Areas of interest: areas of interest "Home Furnishing and Building Materials Market"
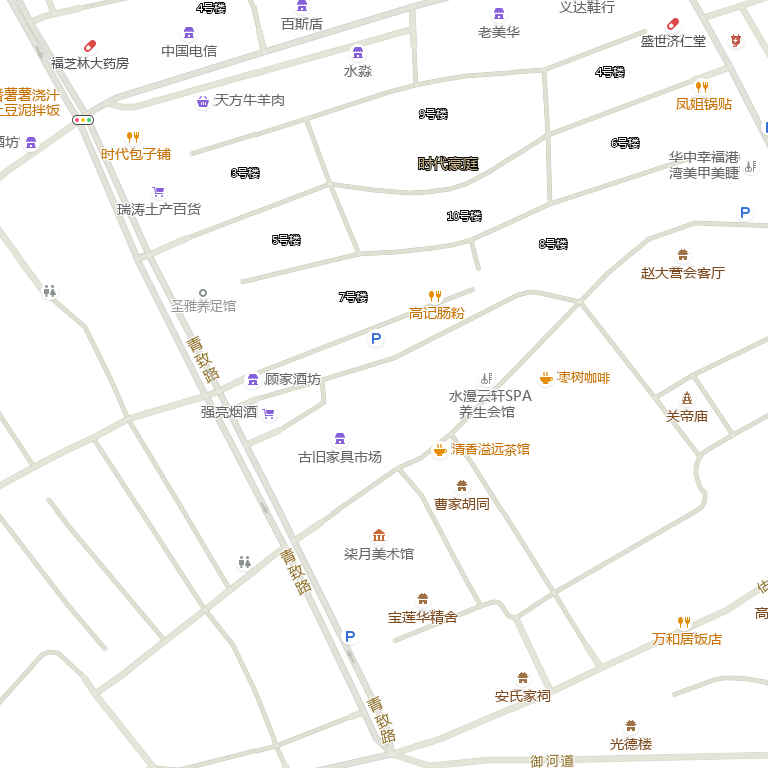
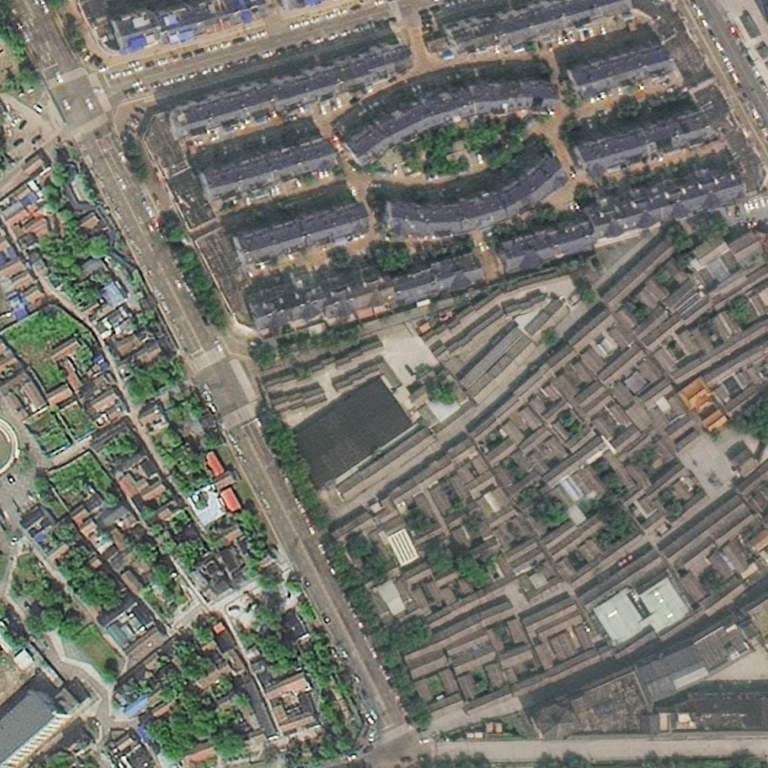